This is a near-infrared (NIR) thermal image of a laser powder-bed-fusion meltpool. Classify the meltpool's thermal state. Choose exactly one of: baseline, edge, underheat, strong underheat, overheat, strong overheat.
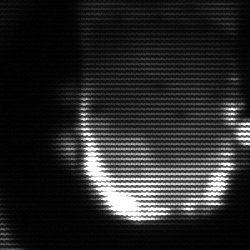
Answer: baseline